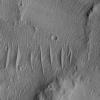
Atmospheric dust classification: not_dusty